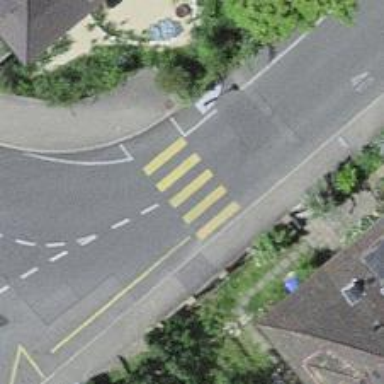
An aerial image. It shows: Zebra crossing with distinctive markings.